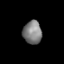
Tissue: lung
Cell type: Endothelial cells
Senescence score: 0.2104
Nuclear area (px): 425
Mean DAPI intensity: 125.259